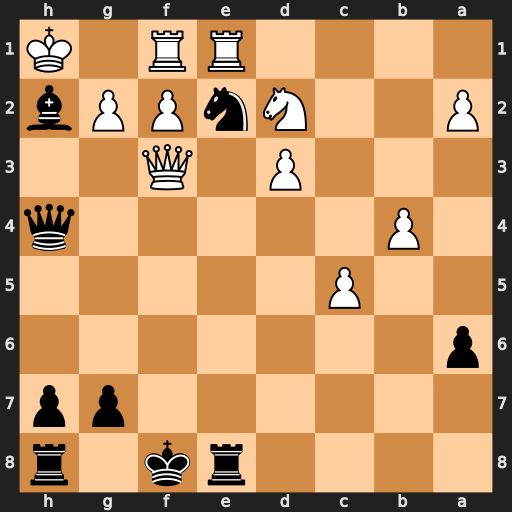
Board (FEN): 4rk1r/6pp/p7/2P5/1P5q/3P1Q2/P2NnPPb/4RR1K
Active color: b
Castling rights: -
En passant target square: -
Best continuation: Bf4+ Qh3 Qxh3+